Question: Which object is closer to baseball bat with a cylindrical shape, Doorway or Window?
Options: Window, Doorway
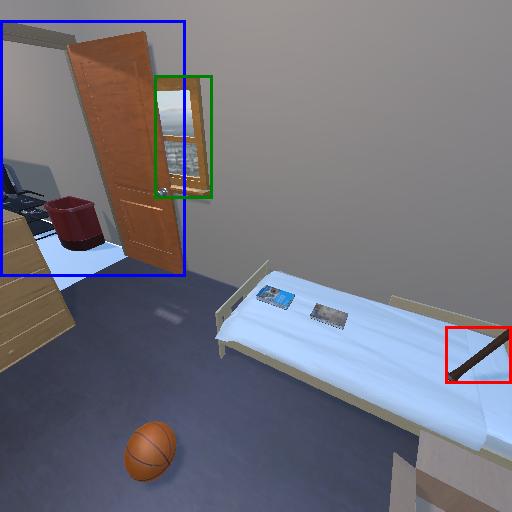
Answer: Window